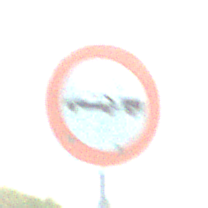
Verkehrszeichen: VerbotPersonenkraftwagenMitAnhaenger
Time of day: MorningAfternoon
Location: Outdoor (Urban)
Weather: PartlyCloudy
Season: NotSpecified
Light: Natural